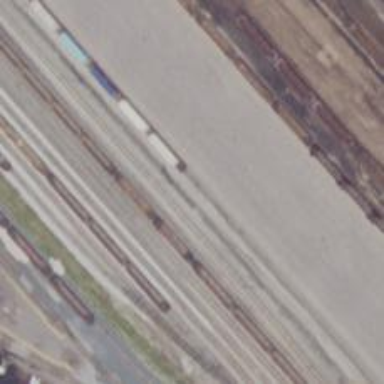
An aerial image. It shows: Railway yard used for servicing trains.